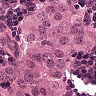
Metastatic tissue present: yes